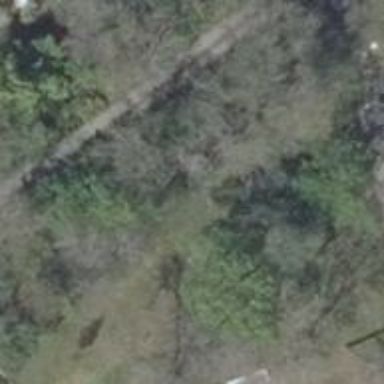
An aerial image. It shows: Abandoned railway with historical significance.